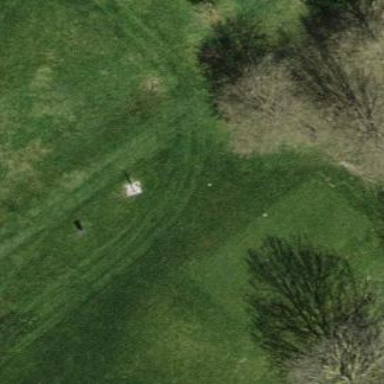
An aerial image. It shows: Grassy area designated as golf tee.